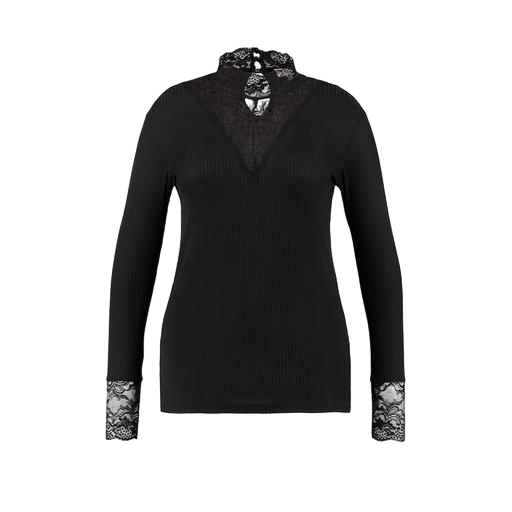
vero moda black high neck blouse, high-neck top, black high neck lace, white background